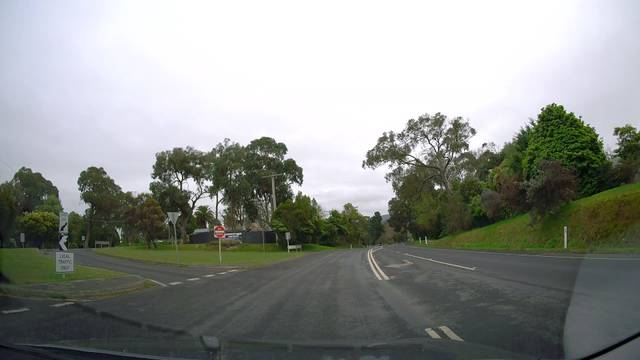
Region: Australia
Coordinates: -37.648, 145.533